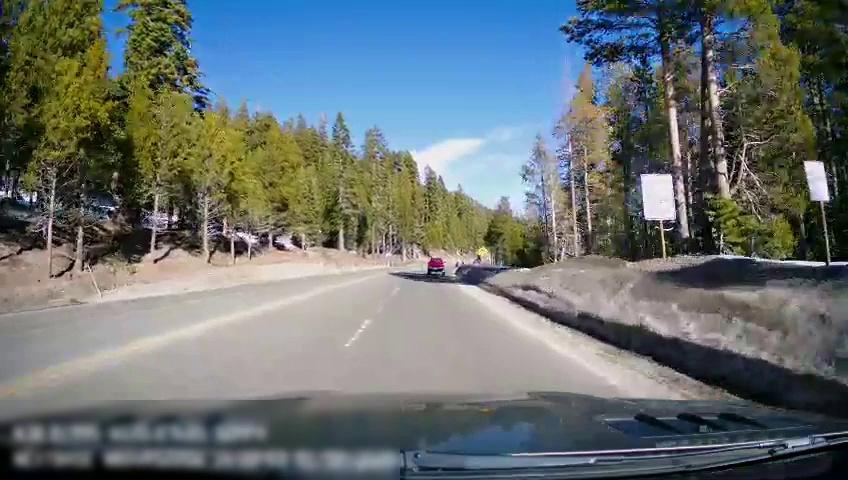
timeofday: Day
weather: Sunny
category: Drivable Space
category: Vehicles | Truck
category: Lanes | Opposite Lane
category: Lanes | Opposite Lane
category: Lanes | Current Lane
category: Lanes | Current Lane
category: Lanes | Current Lane
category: Traffic | Signs
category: Traffic | Signs
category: Traffic | Signs